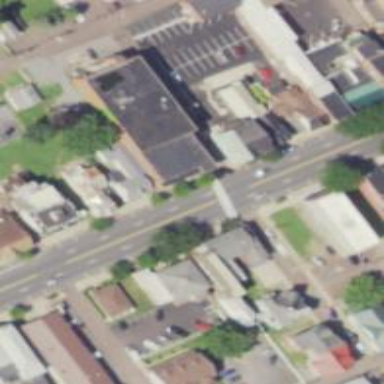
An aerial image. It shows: Alley classified as service road.